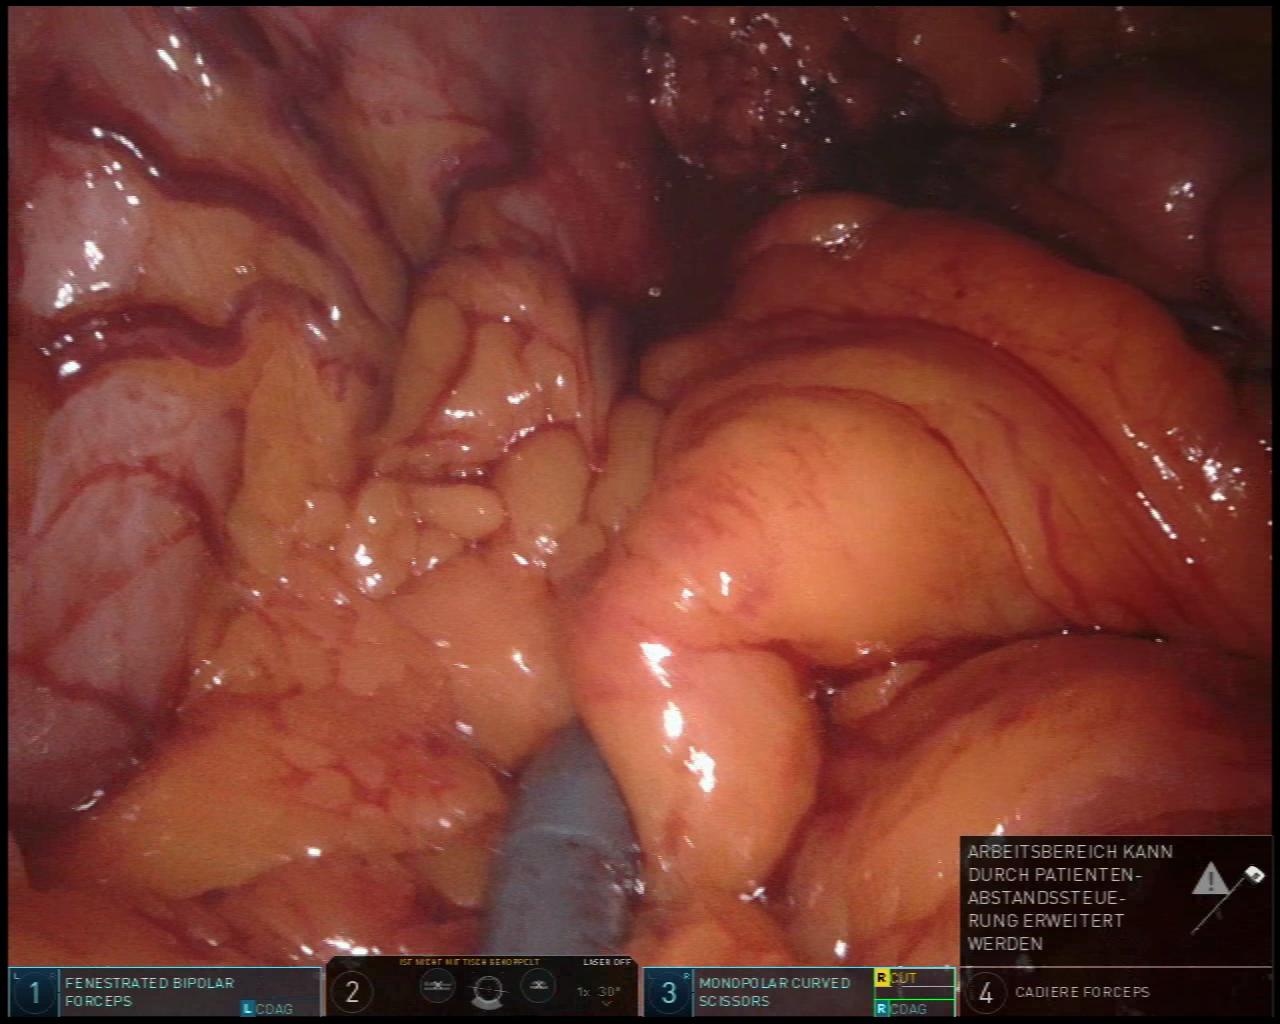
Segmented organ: stomach
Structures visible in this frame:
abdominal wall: no
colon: yes
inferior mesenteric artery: no
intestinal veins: no
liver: no
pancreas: no
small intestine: no
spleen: no
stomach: yes
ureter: no
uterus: no
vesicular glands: no